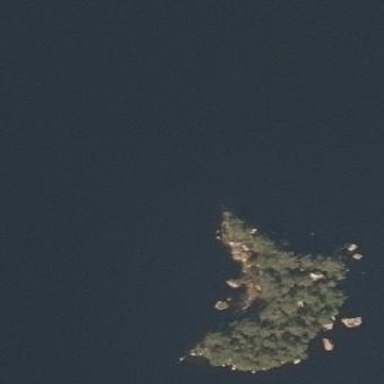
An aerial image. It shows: Bare rock islet in the natural surroundings.